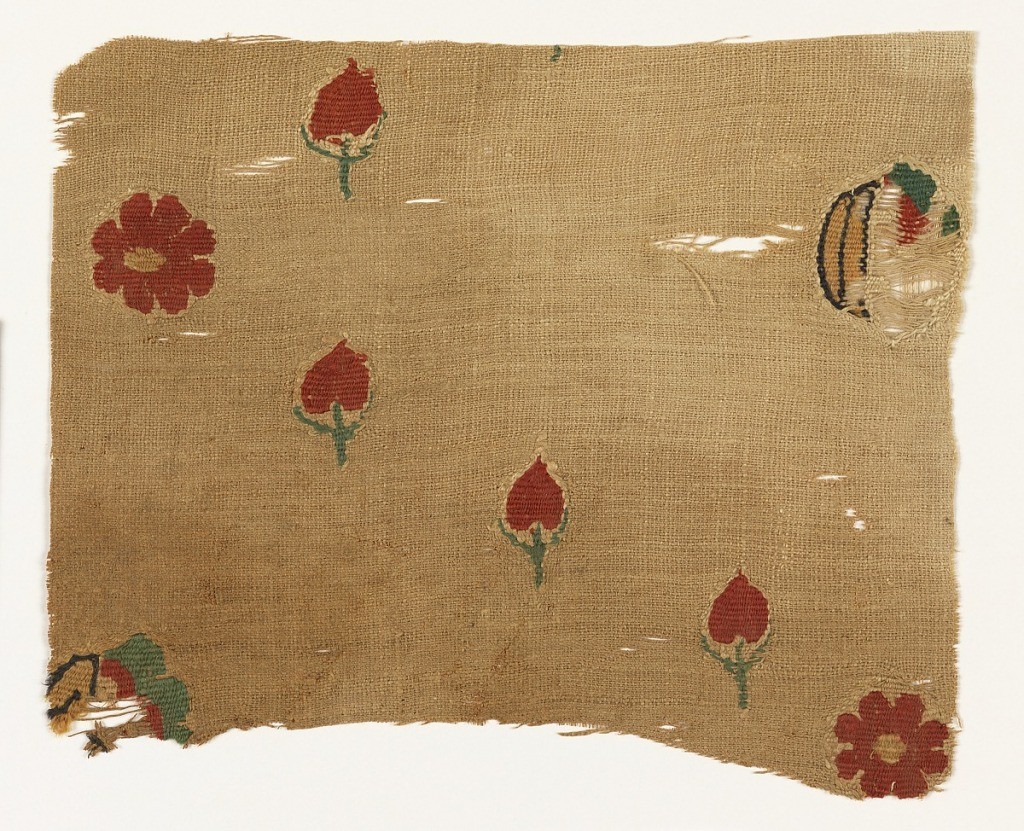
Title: Fragment
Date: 300–500
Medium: wool Technique: tapestry weave
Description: Tapestry woven fragment showing scattered red tulips and flowers with eight petals on an undyed ground.